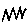
Label: zigzag